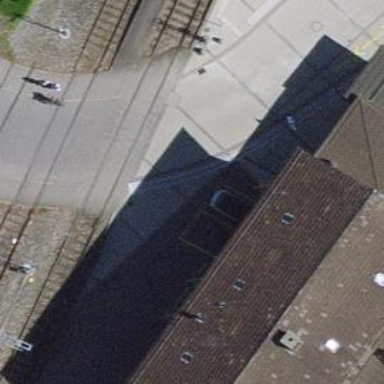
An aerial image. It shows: Uncontrolled level crossing on the railway.